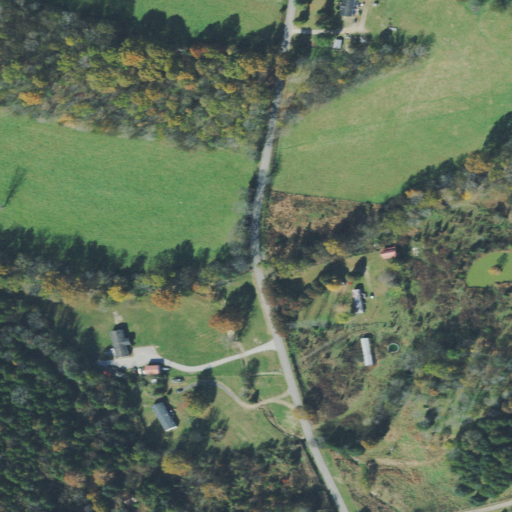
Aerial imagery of valley in Tennessee named McClanahan Hollow containing pasture, deciduous forest, mixed forest, open development, evergreen forest, low intensity development, and medium intensity development